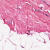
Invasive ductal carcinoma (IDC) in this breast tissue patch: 0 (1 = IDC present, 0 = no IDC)